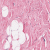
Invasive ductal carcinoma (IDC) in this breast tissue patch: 0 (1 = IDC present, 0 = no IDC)